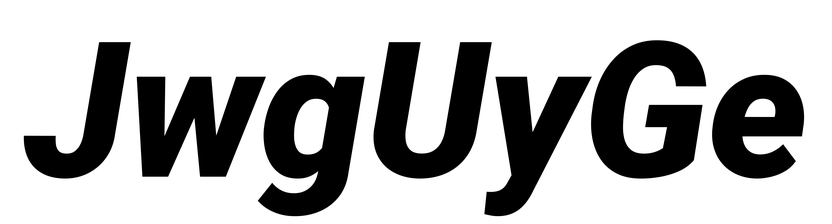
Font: Roboto-Italic_Black_Italic